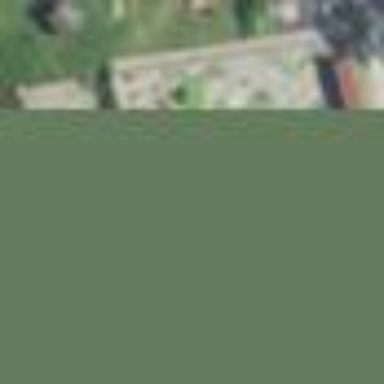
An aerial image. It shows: Miniature golf leisure land.